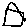
Label: house